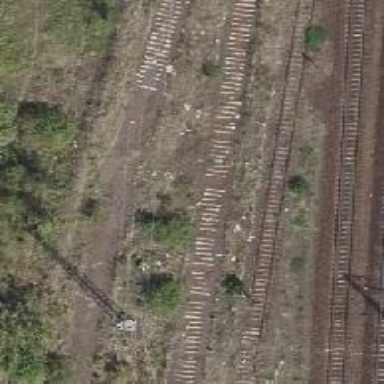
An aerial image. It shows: Abandoned railway with historical significance.